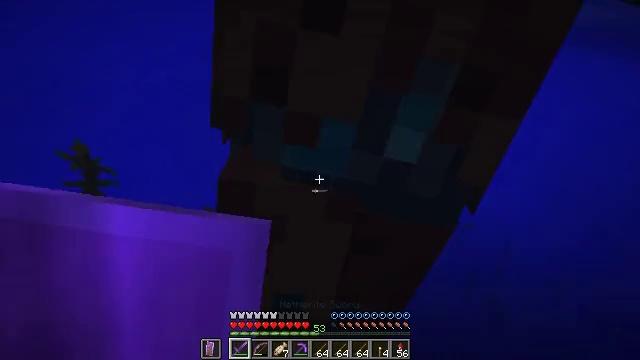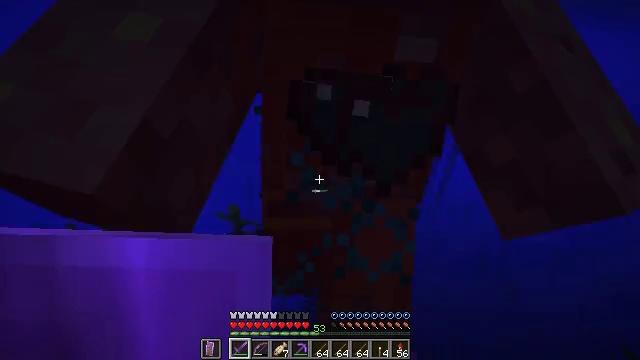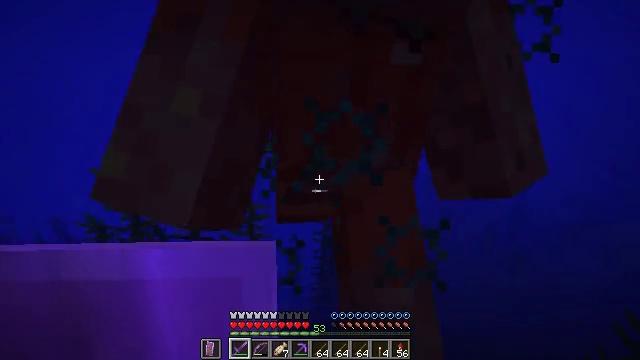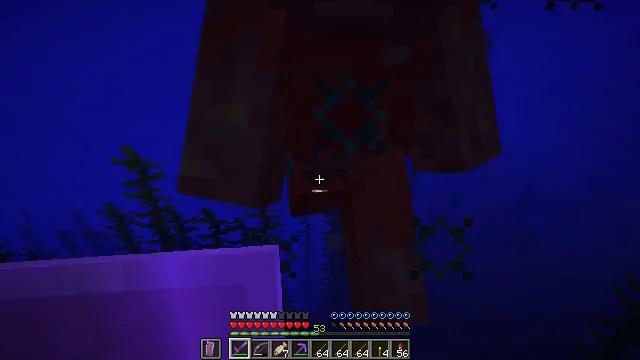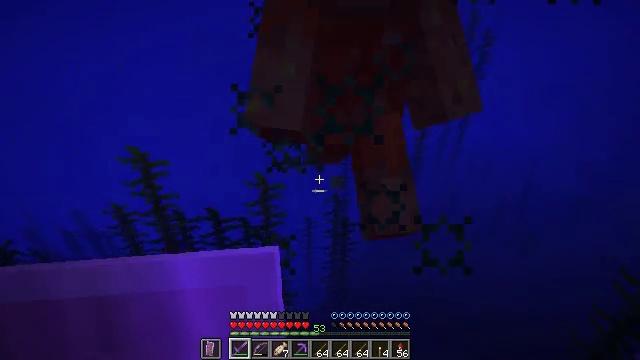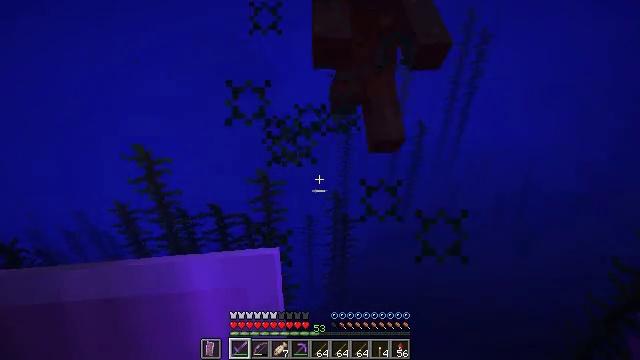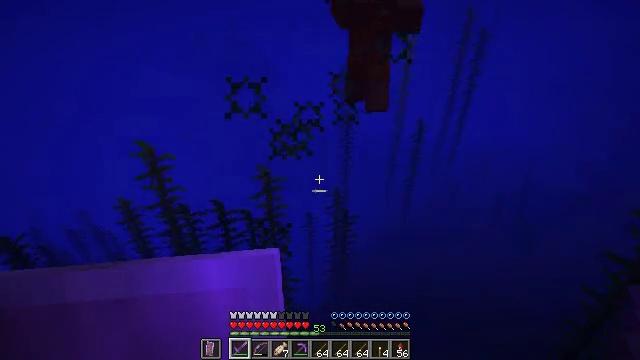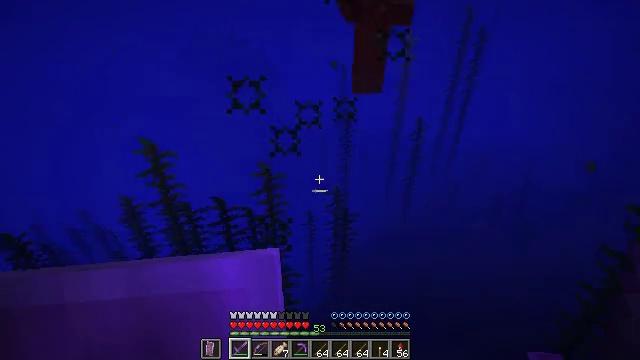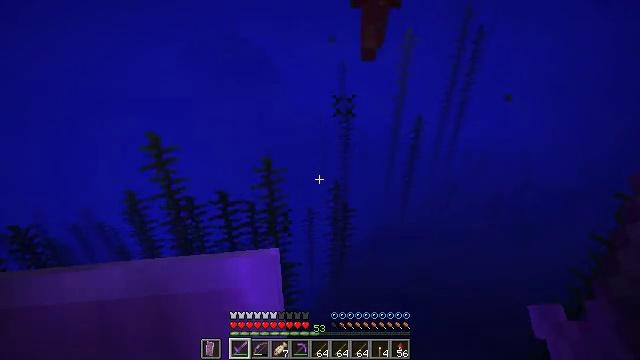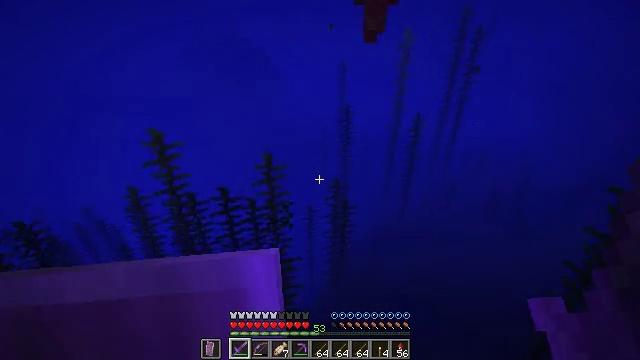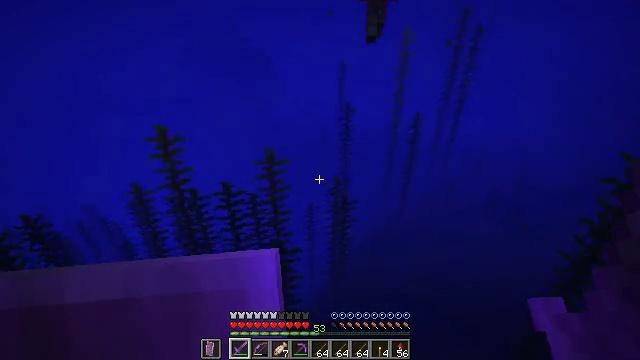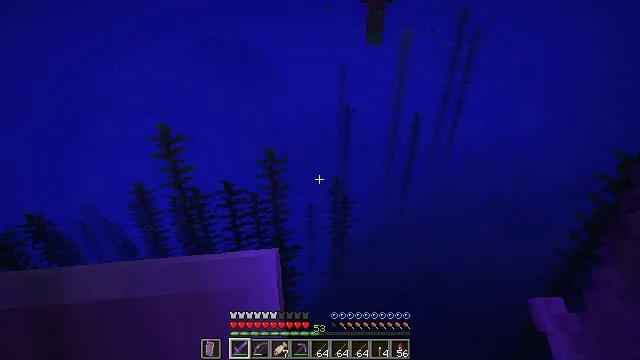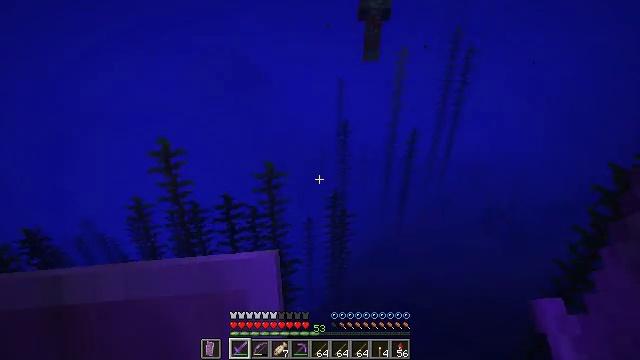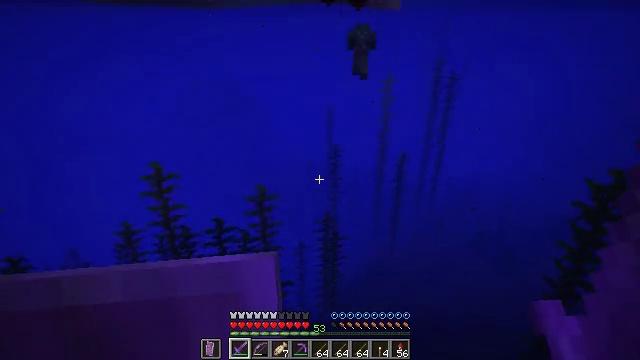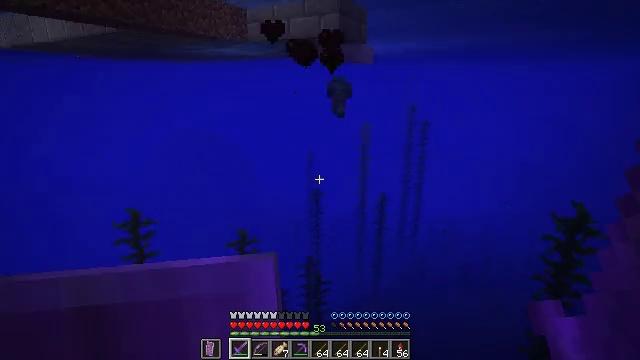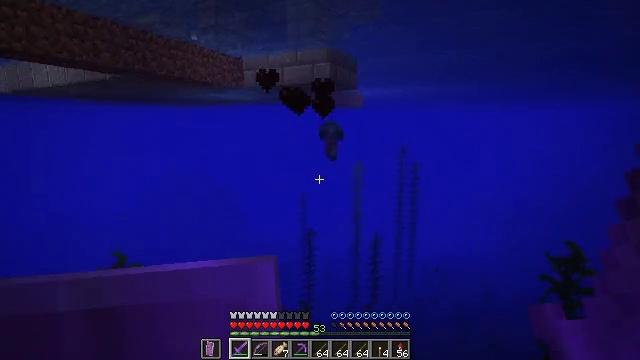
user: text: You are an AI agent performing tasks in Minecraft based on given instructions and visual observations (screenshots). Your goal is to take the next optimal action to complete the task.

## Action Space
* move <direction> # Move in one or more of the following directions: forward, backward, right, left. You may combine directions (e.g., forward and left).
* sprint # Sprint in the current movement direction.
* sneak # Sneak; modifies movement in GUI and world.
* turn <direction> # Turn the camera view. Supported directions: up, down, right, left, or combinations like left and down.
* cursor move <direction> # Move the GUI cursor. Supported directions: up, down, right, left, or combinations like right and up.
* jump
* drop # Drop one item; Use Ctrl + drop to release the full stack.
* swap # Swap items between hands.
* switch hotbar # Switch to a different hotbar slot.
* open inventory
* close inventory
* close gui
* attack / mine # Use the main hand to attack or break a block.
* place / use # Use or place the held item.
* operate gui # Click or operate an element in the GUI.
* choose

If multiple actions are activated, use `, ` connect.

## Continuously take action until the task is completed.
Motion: motion action
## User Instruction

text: Hunt the drowned.
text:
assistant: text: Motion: move back
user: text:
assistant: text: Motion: move back, turn left and down
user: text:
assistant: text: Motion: move back, turn left and down
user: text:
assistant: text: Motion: move back
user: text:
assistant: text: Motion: move back
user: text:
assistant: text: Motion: move back
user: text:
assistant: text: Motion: move back
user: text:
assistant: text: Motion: move back
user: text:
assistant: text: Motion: move back
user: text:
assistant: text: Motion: move back
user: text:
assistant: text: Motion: move back
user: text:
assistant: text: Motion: move back, turn up
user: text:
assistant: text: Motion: turn right and up
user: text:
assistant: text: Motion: sprint, turn right and up
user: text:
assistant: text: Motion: move forward, sprint, turn right and up
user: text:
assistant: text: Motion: move forward, sprint, turn up
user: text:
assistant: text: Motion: move forward, sprint, turn up
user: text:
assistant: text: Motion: move forward, sprint, turn up
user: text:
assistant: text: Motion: move forward, sprint, turn up
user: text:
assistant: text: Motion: move forward, sprint
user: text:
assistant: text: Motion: move forward, sprint
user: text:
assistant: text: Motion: move forward, sprint
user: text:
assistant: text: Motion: move forward, sprint
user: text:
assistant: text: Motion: move forward, sprint
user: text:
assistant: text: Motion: move forward, sprint
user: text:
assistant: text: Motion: move forward, sprint
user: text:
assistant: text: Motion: move forward, sprint
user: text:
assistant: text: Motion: move forward, sprint, turn right
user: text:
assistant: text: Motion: move forward, sprint
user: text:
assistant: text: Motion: move forward, sprint